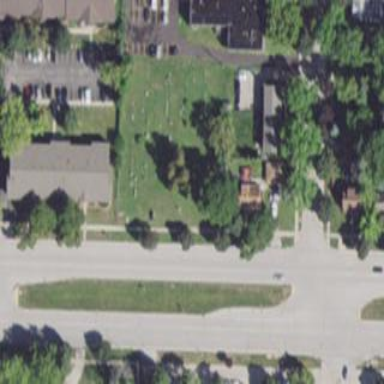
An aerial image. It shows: Cemetery.